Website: apple
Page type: account-selection
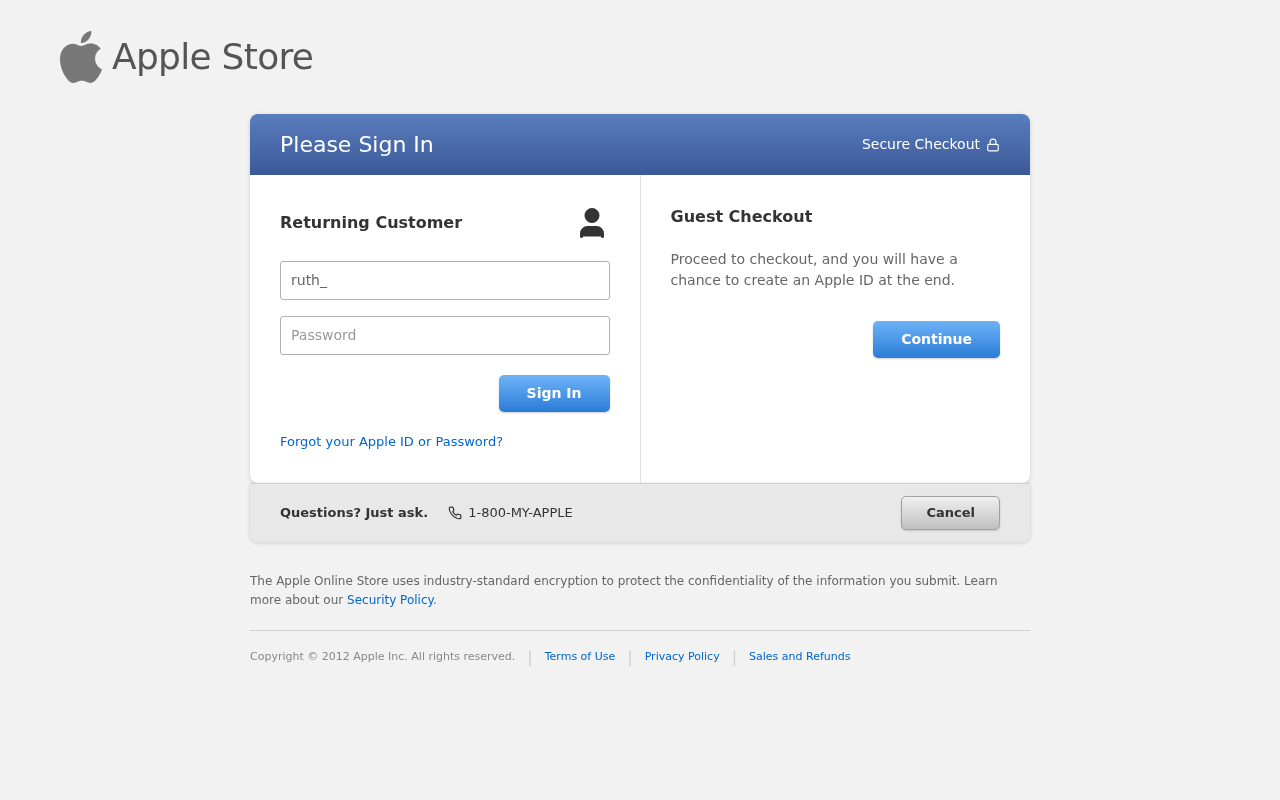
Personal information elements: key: PII_LOGIN_USERNAME
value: ruth_lynch